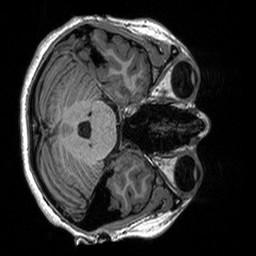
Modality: T1w
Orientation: axial
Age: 21
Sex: female
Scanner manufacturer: siemens
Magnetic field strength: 3 T
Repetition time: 2.3 s
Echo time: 0.00298 s